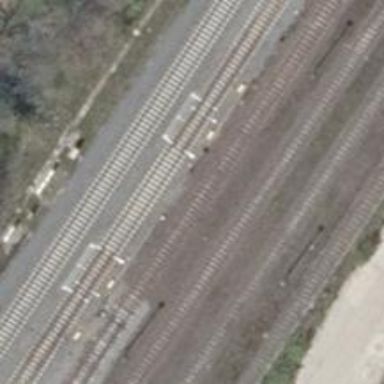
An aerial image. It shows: Railway switch.